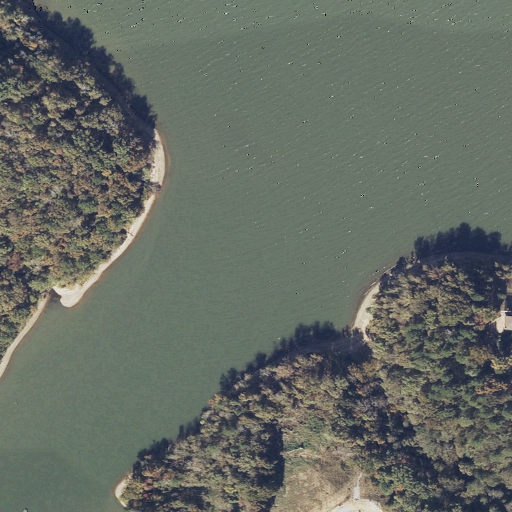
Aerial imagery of valley in Mississippi named Fred Hollow containing open water, deciduous forest, mixed forest, grassland, and barren land